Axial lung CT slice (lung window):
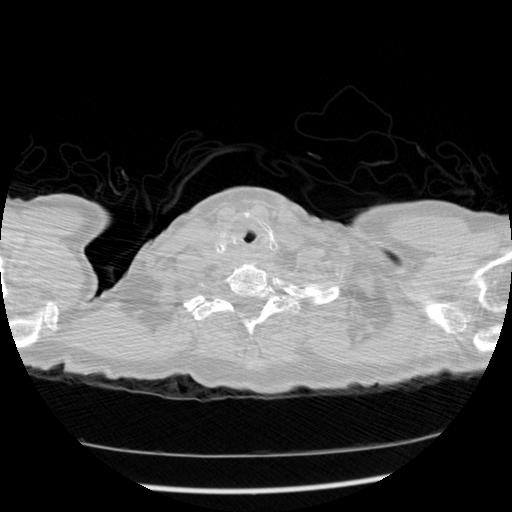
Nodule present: no